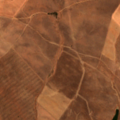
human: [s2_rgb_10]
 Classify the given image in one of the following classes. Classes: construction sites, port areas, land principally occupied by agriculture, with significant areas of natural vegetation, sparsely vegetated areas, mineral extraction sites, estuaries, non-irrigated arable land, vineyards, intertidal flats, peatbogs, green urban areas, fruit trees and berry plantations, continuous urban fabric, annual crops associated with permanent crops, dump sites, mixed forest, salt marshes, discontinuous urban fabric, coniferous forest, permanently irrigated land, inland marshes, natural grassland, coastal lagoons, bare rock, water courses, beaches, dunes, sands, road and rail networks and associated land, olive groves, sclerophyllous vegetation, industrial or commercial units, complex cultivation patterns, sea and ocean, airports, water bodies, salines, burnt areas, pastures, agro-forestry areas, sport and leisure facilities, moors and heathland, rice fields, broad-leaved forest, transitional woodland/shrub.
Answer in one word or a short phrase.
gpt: non-irrigated arable land, transitional woodland/shrub